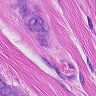
Metastatic tissue present: yes